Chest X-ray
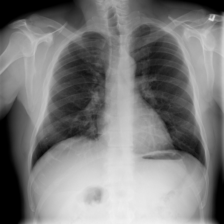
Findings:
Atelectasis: negative
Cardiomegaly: negative
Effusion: negative
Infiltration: negative
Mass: negative
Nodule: negative
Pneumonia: negative
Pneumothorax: negative
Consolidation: negative
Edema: negative
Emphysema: negative
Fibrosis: negative
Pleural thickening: negative
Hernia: negative